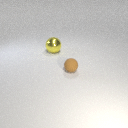
large yellow metal sphere to the left of small brown rubber sphere